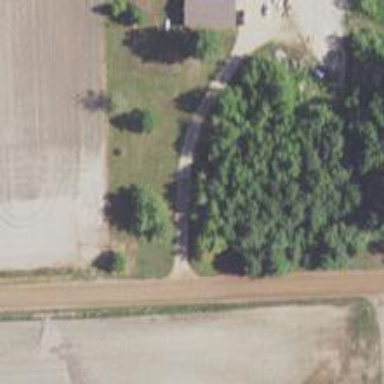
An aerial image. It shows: Driveway.